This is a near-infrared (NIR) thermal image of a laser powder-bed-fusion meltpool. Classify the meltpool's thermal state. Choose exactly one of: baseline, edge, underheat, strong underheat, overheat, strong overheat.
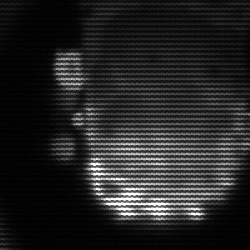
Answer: baseline